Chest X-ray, AP view. Patient: 67 years old, sex F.
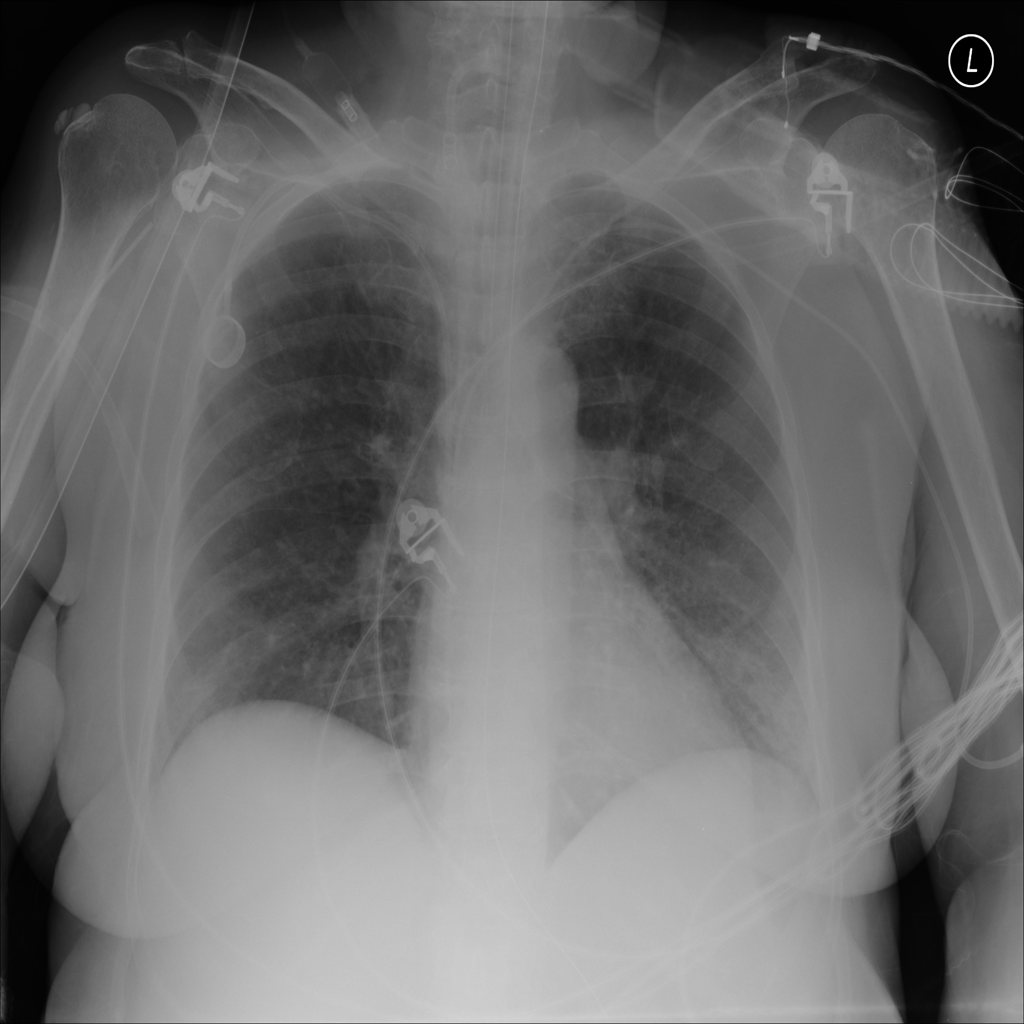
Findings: Infiltration